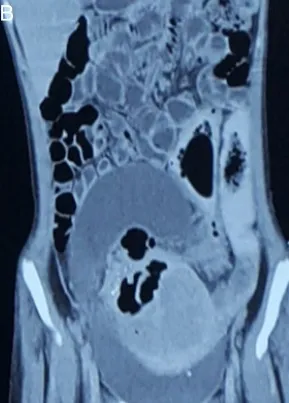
(B) Coronal contrast-enhanced CT image showing the thickened colon adjacent to the mass with indistinct fat plane. The heterogenously enhancing mass shows air content with surrounding hypodensity.
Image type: radiology (ct)